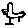
Label: bird